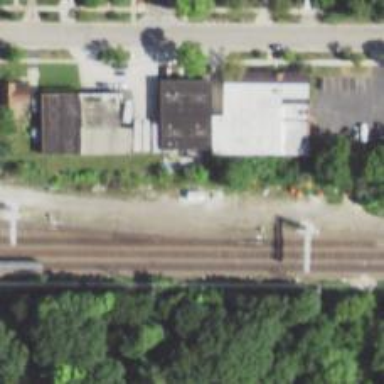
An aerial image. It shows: Railway spur junction.